Interaction volume radius: 10 \u00c5
Interaction volume height: 10 \u00c5
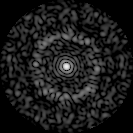
Disorder parameter: 0.8042